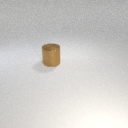
large brown metal cylinder